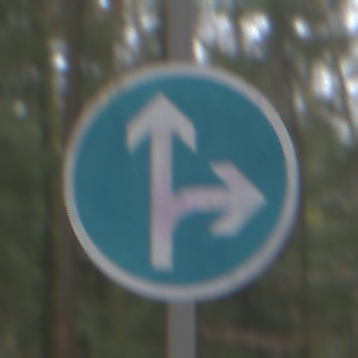
Verkehrszeichen: VorgeschriebeneFahrtrichtungGeradeausOderRechts
Umgebung: Outdoor, Nature
Tageszeit: Midday
Wetter: Overcast
Licht: Natural
Jahreszeit: NotSpecified
Kontrast: LowContrast